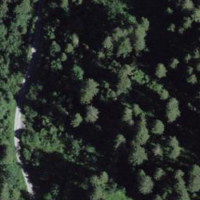
EUNIS habitat code: 43
Species observed at this site:
Vicia sylvatica
Gymnadenia conopsea